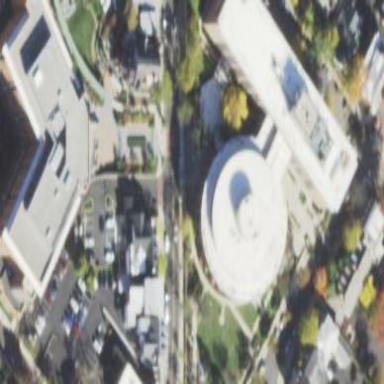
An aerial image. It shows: Courthouse building.